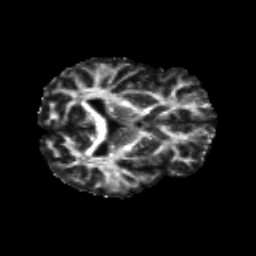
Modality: FA
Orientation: axial
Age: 32
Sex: male
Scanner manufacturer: siemens
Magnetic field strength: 3 T
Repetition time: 8.8 s
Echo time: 0.085 s